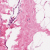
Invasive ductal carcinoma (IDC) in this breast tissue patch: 0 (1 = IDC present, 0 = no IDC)